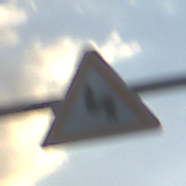
Verkehrszeichen: DoppelkurveZunaechstLinks
Umgebung: Outdoor, Nature
Tageszeit: SunriseSunset
Wetter: PartlyCloudy
Licht: Natural
Jahreszeit: NotSpecified
Kontrast: LowContrast